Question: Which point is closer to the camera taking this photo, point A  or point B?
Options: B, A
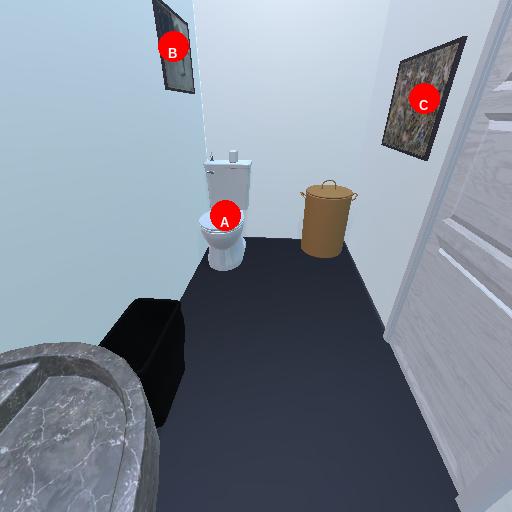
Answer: B